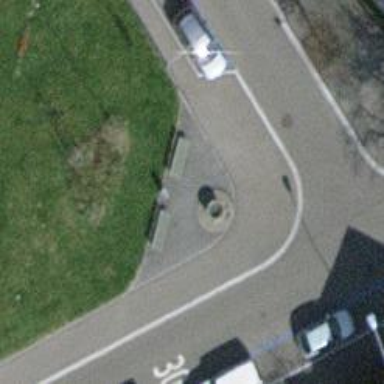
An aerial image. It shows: Drinking water fountain.